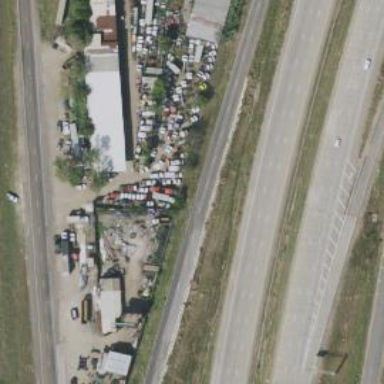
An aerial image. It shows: Industrial area designated as scrap yard.